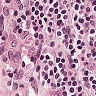
Metastatic tissue present: no